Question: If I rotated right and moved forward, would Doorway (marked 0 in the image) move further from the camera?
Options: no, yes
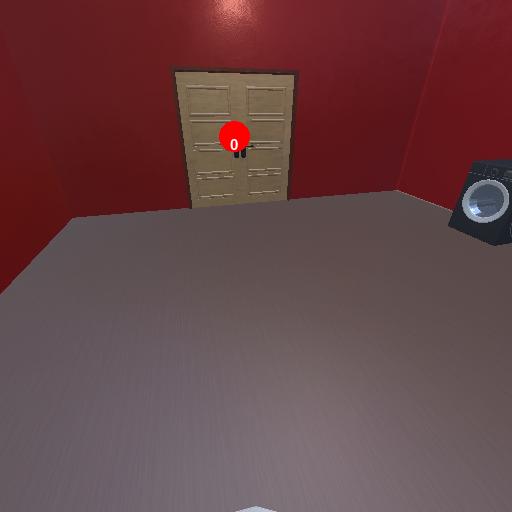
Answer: no